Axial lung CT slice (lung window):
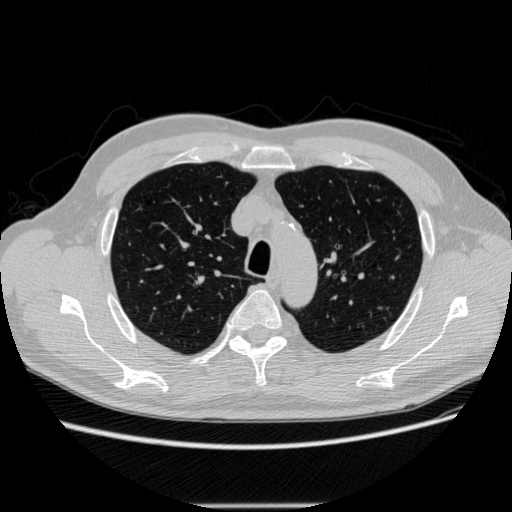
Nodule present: no